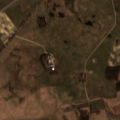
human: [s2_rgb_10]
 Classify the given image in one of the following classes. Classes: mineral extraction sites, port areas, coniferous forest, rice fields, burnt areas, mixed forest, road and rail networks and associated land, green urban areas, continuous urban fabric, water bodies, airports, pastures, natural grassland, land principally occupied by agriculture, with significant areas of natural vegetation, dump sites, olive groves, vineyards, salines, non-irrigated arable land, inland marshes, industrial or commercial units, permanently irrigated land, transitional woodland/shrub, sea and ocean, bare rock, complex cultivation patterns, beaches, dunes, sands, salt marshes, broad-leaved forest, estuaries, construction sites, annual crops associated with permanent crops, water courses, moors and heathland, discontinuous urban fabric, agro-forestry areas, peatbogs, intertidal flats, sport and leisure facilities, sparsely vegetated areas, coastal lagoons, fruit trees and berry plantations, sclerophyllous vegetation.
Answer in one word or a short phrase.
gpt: non-irrigated arable land, pastures, complex cultivation patterns, land principally occupied by agriculture, with significant areas of natural vegetation